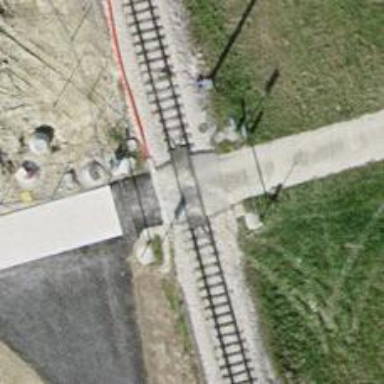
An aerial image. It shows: Railway level crossing.